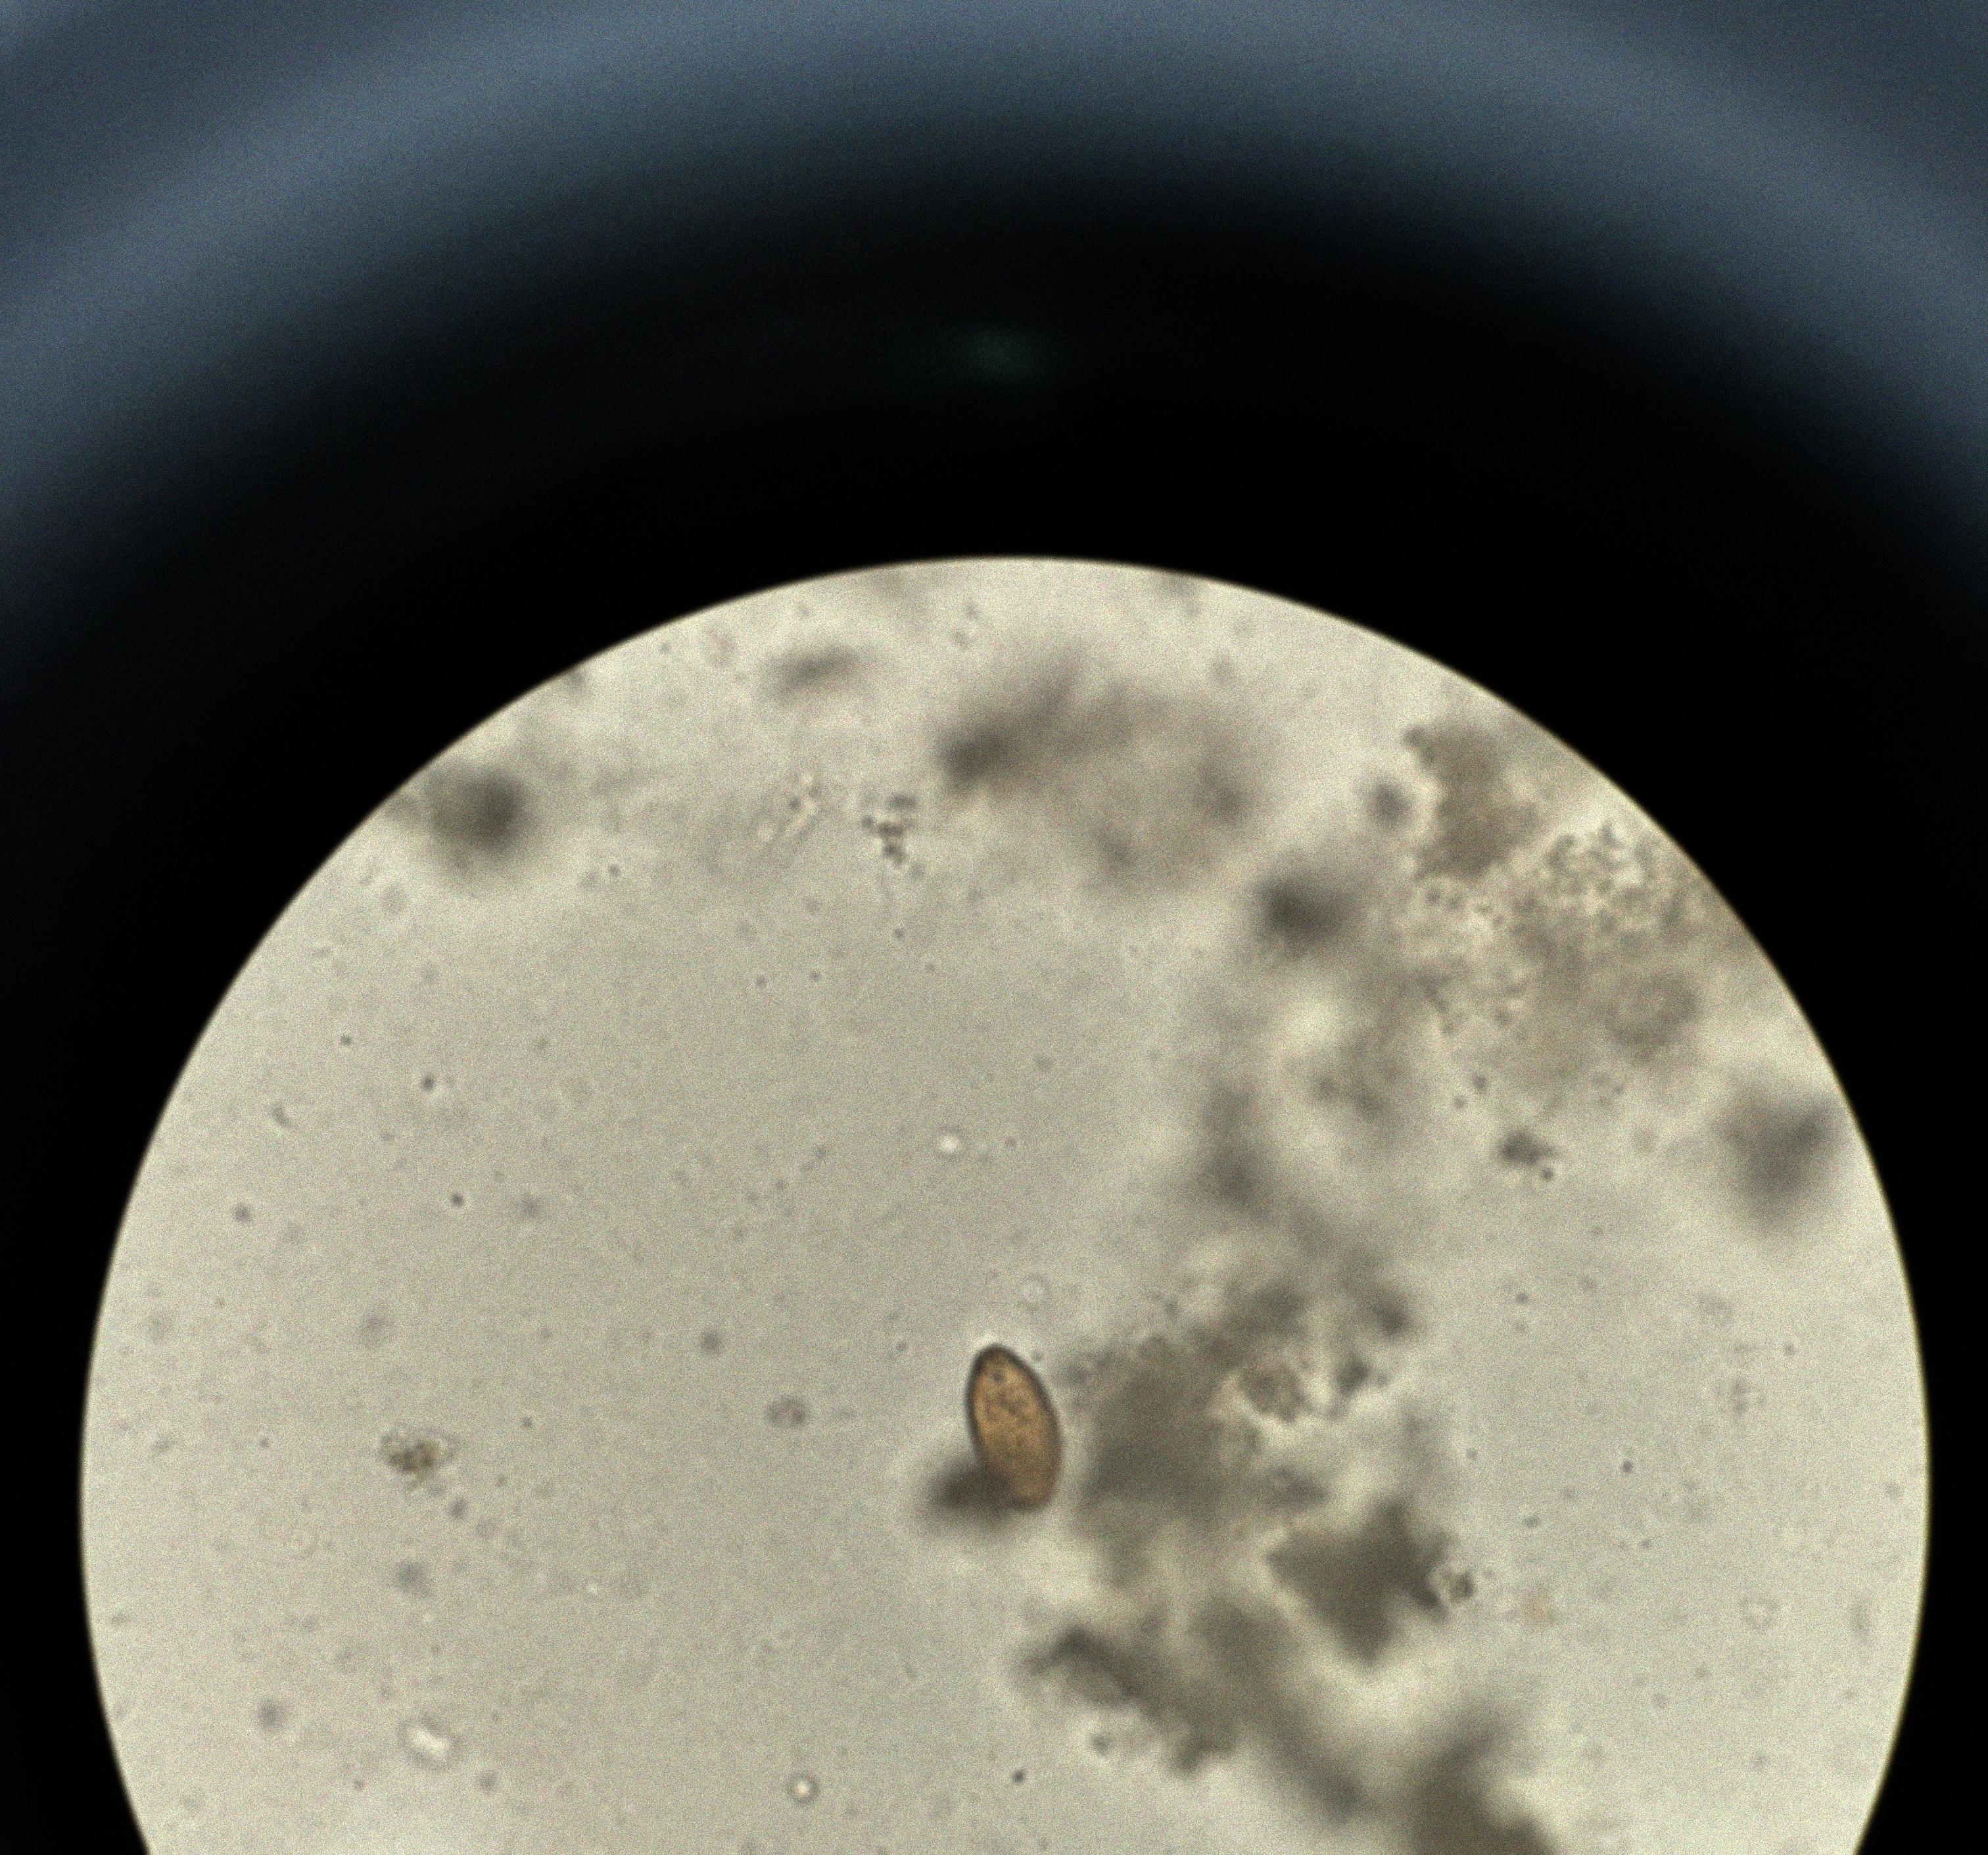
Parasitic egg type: Trichuris trichiura